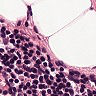
Metastatic tissue present: no